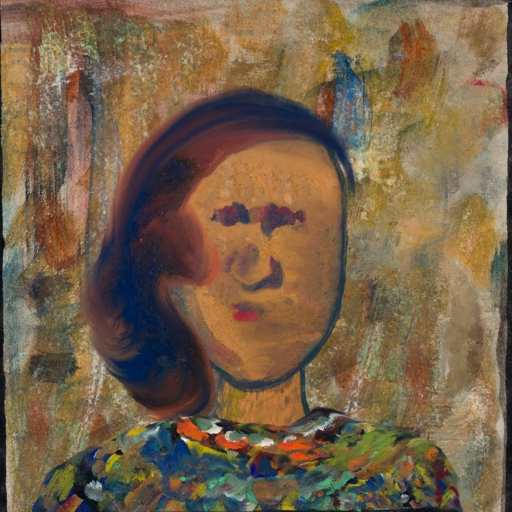
Background: Pipe, Head And Neck Front: In_The_Sun, Face Front: In_The_Sun, Bust: An_Impression, Hair Front: Mother_And_Son_Son, Head Accessory: Blank, Second Necklace: Blank, Necklace: Blank, Baby: Blank